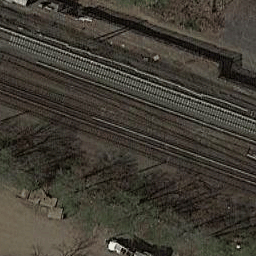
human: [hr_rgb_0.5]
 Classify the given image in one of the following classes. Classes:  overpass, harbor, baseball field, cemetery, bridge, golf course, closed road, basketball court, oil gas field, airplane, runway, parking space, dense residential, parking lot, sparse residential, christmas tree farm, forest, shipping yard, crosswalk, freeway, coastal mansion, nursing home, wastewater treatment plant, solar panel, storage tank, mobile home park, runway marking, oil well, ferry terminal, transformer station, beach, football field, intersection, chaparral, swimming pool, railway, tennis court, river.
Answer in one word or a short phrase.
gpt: railway